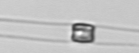
Label: Chaetoceros_similis